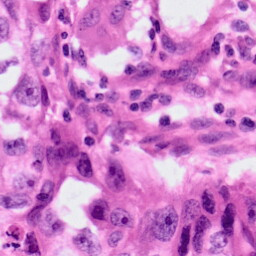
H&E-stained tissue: Lung